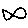
Label: fish